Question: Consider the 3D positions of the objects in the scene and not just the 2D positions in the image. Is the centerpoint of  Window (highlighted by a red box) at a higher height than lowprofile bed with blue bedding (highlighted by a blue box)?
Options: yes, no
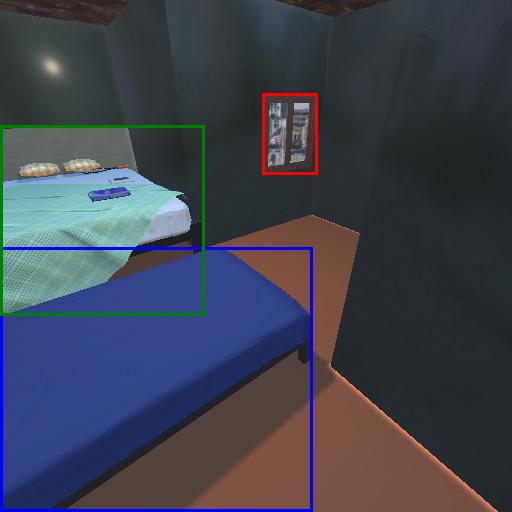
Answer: yes